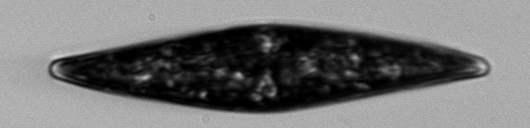
Label: Pleurosigma